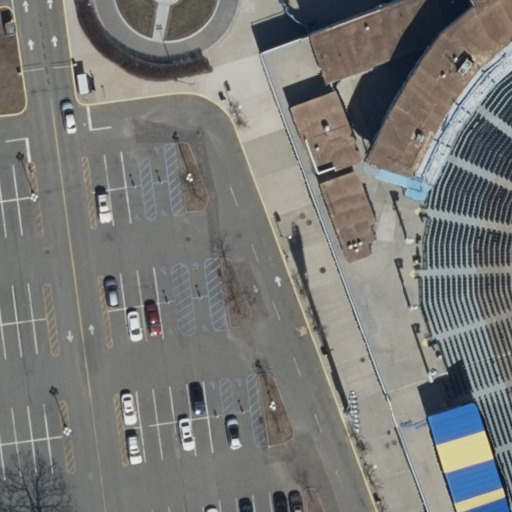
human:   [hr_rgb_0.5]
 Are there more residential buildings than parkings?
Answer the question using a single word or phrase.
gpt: no

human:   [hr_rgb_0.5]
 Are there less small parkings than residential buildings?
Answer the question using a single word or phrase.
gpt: yes

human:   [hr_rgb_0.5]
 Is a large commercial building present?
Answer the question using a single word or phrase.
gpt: no

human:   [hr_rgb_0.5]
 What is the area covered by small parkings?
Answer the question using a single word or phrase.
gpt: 0m2

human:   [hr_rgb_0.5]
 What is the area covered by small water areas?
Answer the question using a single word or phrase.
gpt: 0m2

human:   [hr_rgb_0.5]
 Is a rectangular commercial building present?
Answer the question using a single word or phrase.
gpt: no

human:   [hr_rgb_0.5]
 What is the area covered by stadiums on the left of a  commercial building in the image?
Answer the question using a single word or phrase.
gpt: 0m2

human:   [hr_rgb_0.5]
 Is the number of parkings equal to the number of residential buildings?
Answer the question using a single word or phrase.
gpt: yes

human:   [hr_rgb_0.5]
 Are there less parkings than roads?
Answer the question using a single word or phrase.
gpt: yes

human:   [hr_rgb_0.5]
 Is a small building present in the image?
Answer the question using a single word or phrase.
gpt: no

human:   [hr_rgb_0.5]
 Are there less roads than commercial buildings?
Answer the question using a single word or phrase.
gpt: no

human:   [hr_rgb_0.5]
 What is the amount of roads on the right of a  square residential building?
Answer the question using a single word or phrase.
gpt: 0

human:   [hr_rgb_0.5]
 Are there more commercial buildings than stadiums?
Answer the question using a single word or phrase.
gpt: no

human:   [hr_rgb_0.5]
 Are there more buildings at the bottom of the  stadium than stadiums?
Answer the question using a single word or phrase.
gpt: no

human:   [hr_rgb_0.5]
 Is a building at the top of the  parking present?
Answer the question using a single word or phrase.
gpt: yes

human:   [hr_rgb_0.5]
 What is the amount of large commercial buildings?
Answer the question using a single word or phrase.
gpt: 0

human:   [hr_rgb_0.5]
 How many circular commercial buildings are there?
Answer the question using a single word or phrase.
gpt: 0

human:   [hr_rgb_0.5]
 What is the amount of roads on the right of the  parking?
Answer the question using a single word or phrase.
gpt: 0

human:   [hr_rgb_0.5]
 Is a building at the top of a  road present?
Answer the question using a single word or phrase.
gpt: yes

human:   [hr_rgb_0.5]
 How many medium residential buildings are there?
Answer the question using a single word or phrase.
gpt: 1

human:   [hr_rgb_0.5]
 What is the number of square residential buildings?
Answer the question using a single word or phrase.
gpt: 0

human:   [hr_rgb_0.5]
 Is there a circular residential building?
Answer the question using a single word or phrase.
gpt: no

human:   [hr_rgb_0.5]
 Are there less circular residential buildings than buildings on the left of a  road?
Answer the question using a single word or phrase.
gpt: no

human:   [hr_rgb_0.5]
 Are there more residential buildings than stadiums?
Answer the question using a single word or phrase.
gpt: no

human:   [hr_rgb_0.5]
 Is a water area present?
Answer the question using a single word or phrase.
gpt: no

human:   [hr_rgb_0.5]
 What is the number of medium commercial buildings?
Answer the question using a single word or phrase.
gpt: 0

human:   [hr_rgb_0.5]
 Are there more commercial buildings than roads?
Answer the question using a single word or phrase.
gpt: no

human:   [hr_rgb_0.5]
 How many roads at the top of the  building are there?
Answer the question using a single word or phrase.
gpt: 0

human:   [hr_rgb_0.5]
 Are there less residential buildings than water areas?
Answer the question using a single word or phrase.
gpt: no

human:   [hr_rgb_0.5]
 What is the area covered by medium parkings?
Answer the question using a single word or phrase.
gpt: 141m2

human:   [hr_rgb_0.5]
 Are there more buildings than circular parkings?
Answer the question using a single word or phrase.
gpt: yes

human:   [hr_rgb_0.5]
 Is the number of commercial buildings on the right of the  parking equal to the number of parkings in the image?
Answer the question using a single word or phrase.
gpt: no

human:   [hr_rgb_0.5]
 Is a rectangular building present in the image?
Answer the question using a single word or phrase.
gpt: yes

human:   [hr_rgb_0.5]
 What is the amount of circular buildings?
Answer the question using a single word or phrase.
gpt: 0

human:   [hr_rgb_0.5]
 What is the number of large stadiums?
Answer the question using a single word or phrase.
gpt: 0

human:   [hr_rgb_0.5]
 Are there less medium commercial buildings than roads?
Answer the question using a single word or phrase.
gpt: yes